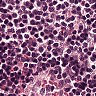
Metastatic tissue present: no